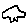
Label: car